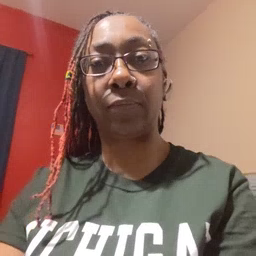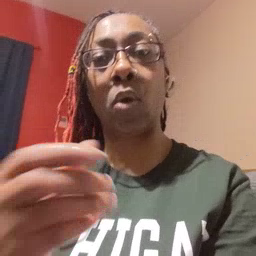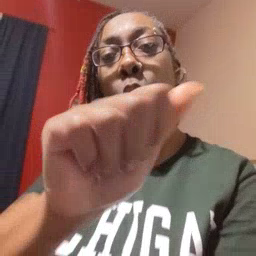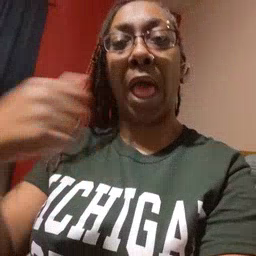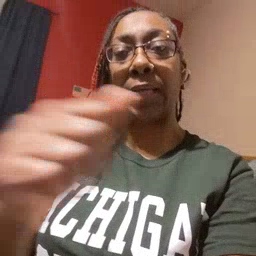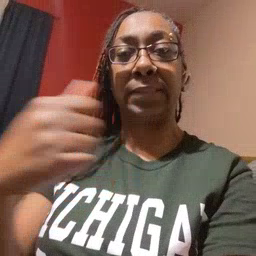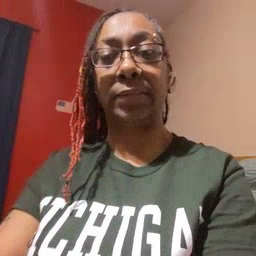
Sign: closet